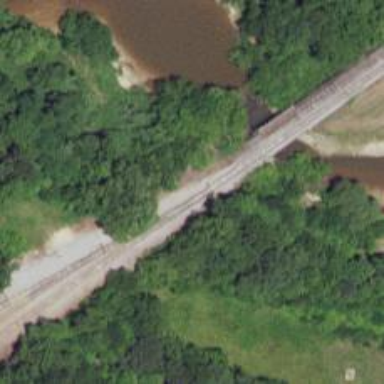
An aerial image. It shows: Railway track.